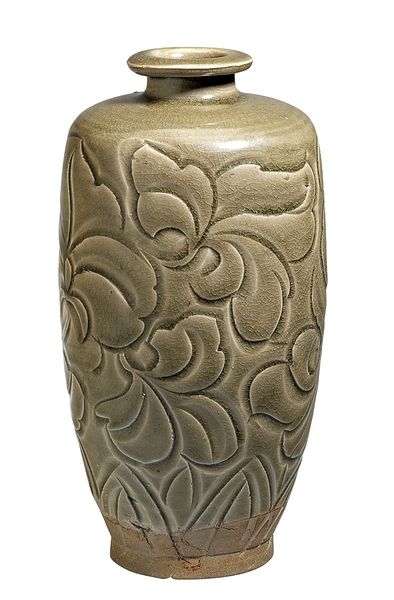
Standort: Hamburg
Institution: Museum für Kunst und Gewerbe Hamburg
Schlagwörter: blätter, blume, grau, weiss, ornament, kelch, blatt, rund, amphore, keramik, ton, vase, blumenvase, oliv, hoch, guss, kunsthandwerk, glasiert, glasur, artefakt, töpferei, gebrauchsgegenstand, steinzeug, bei, dynastie, pei, song, pflanzenornamente, zierobjekte, nördliche, songdynastie, sung, sungdynastie, seladonglasur